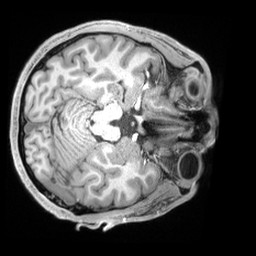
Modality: T1w
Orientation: axial
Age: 22
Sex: male
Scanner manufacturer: siemens
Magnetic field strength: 3 T
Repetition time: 2.4 s
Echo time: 0.00226 s